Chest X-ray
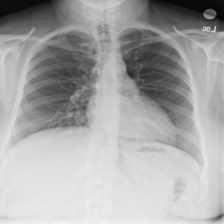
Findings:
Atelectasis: negative
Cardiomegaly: negative
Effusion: negative
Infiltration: negative
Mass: negative
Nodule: negative
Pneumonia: negative
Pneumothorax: negative
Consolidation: negative
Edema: negative
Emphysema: negative
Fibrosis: negative
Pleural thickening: negative
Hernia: negative